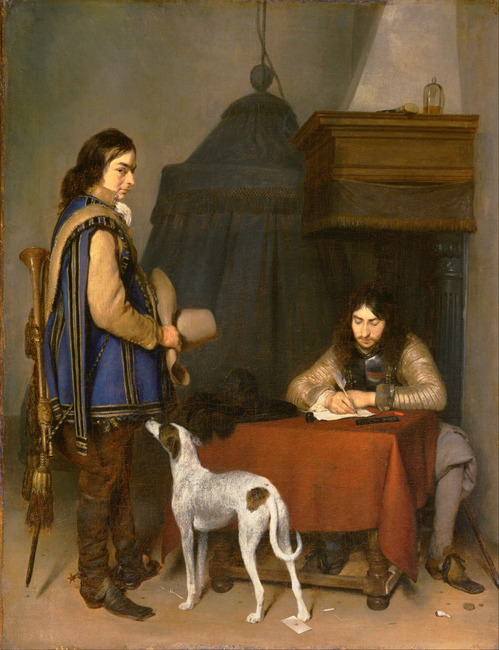
Title: Officer writing a letter
Artist: Gerard ter Borch (II)
Earliest date: 1658
Latest date: 1659
Genre: painting
Iconography: Tobacco
Keywords: genre, interior view, two human figures, full-length portrait, standing (position), sitting, officer, envoy, dog, long hair (men's hairstyle), doublet, hat with feathers, boot, cuirass, spurs (harness), writing (activity), letter (correspondence), inkwell, quill pen, lac, trumpet, playing card, pipe, table, table carpet, chair, canopy bed, fireplace